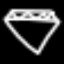
Label: diamond